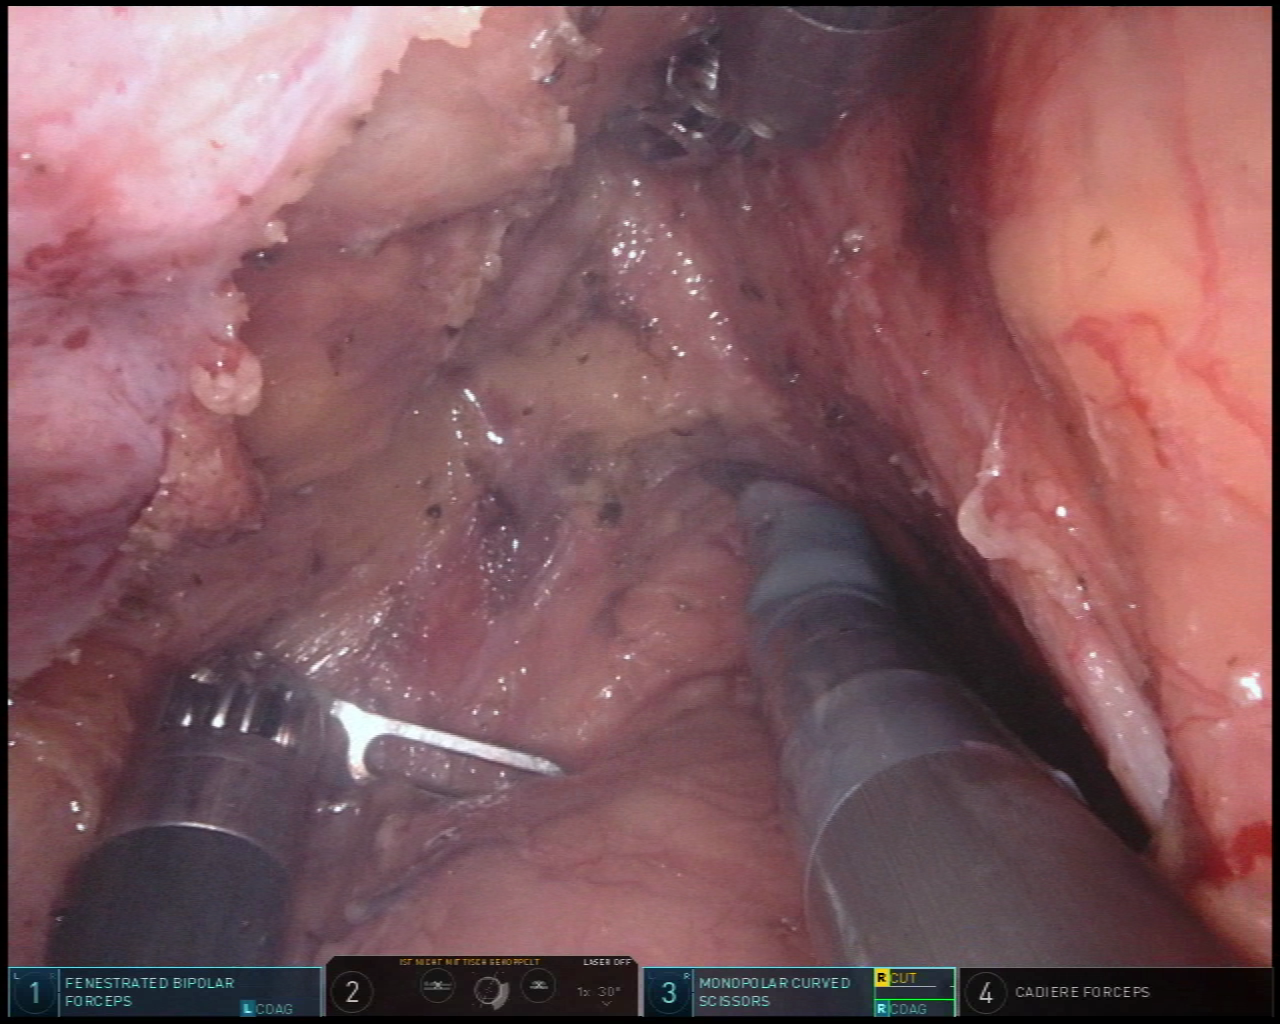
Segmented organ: vesicular_glands
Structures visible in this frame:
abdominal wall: no
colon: no
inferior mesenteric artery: no
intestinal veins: no
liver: no
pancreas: no
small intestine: no
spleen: no
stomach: no
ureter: no
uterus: no
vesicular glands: yes